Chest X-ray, PA view. Patient: 79 years old, sex M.
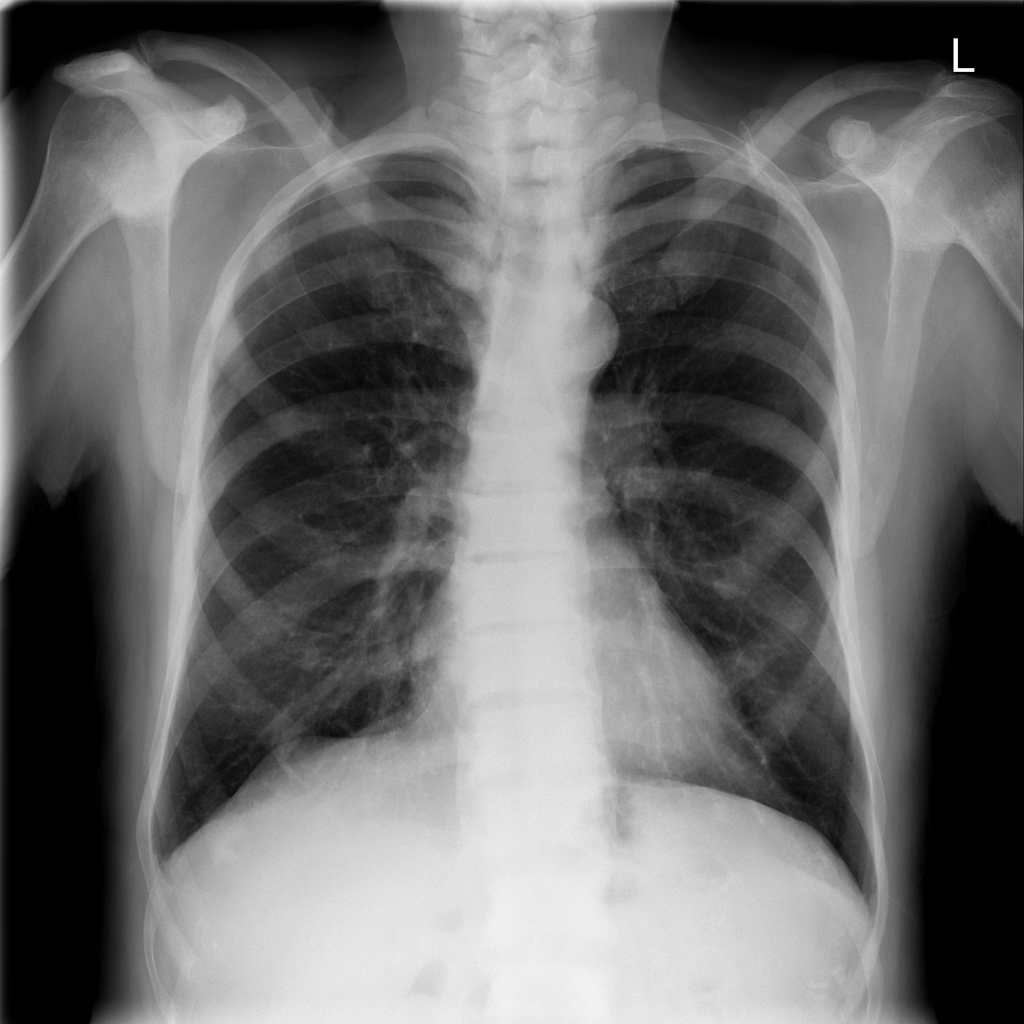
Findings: No Finding